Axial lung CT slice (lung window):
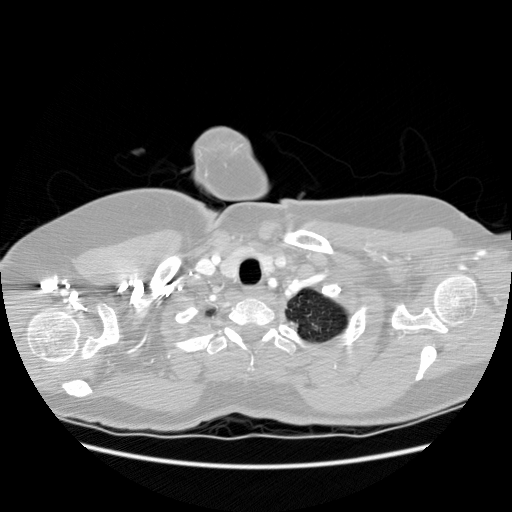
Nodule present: no